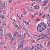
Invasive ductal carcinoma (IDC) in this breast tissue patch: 1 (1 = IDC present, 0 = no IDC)